Question: I have Rails site with a lot of css animation effects and javascript.The CSS transitions works very well locally but on heroku it doesn't work.
Here's my heroku logs:
'''
2013-09-17T17:13:36.081145+00:00 app[web.1]: Rendered layouts/_shim.html.erb (0.0ms)
2013-09-17T17:13:36.090362+00:00 app[web.1]: Rendered layouts/_header.html.erb (0.0ms)
2013-09-17T17:13:36.095232+00:00 heroku[router]: at=info method=GET path=/ host=robots.herokuapp.com fwd="50.112.95.211" dyno=web.1 connect=8ms service=76ms status=200 bytes=9364
2013-09-17T17:13:36.093622+00:00 app[web.1]: Completed 200 OK in 23ms (Views: 23.3ms | ActiveRecord: 0.0ms)
2013-09-17T17:14:04.285779+00:00 app[web.1]: Started GET "/" for 184.73.237.85 at 2013-09-17 17:14:04 +0000
2013-09-17T17:14:04.295330+00:00 app[web.1]: Rendered main/index.html.erb within layouts/application (0.7ms)
2013-09-17T17:14:04.297096+00:00 app[web.1]: Rendered layouts/_shim.html.erb (0.0ms)
2013-09-17T17:14:04.297669+00:00 app[web.1]: Rendered layouts/_header.html.erb (0.0ms)
2013-09-17T17:14:04.293765+00:00 app[web.1]: Processing by MainController#index as */*
2013-09-17T17:14:04.298185+00:00 app[web.1]: Completed 200 OK in 4ms (Views: 4.0ms | ActiveRecord: 0.0ms)
2013-09-17T17:14:25.467941+00:00 app[web.1]: Started GET "/" for 50.31.164.139 at 2013-09-17 17:14:25 +0000
2013-09-17T17:14:25.471566+00:00 app[web.1]: Processing by MainController#index as */*
2013-09-17T17:14:25.473029+00:00 app[web.1]: Rendered main/index.html.erb within layouts/application (0.5ms)
2013-09-17T17:14:25.474304+00:00 app[web.1]: Rendered layouts/_shim.html.erb (0.1ms)
2013-09-17T17:14:25.474637+00:00 app[web.1]: Rendered layouts/_header.html.erb (0.1ms)
2013-09-17T17:14:25.474906+00:00 app[web.1]: Completed 200 OK in 3ms (Views: 3.1ms | ActiveRecord: 0.0ms)
2013-09-17T17:14:32.746728+00:00 app[web.1]: Processing by MainController#index as */*
2013-09-17T17:14:32.749786+00:00 app[web.1]: Rendered main/index.html.erb within layouts/application (0.6ms)
2013-09-17T17:14:32.752910+00:00 app[web.1]: Rendered layouts/_header.html.erb (0.0ms)
2013-09-17T17:14:32.754486+00:00 app[web.1]: Completed 200 OK in 8ms (Views: 7.9ms | ActiveRecord: 0.0ms)
2013-09-17T17:14:32.757737+00:00 heroku[router]: at=info method=GET path=/ host=robots.herokuapp.com fwd="50.18.57.7" dyno=web.1 connect=6ms service=22ms status=200 bytes=9364
2013-09-17T17:14:32.752635+00:00 app[web.1]: Rendered layouts/_shim.html.erb (0.0ms)
2013-09-17T17:14:32.739628+00:00 app[web.1]: Started GET "/" for 50.18.57.7 at 2013-09-17 17:14:32 +0000
2013-09-17T17:14:36.022520+00:00 heroku[router]: at=info method=GET path=/ host=robots.herokuapp.com fwd="50.112.95.211" dyno=web.1 connect=1ms service=17ms status=200 bytes=9363
2013-09-17T17:14:36.014483+00:00 app[web.1]: Started GET "/" for 50.112.95.211 at 2013-09-17 17:14:36 +0000
2013-09-17T17:14:36.018297+00:00 app[web.1]: Processing by MainController#index as */*
2013-09-17T17:14:36.019310+00:00 app[web.1]: Rendered main/index.html.erb within layouts/application (0.4ms)
2013-09-17T17:14:36.020303+00:00 app[web.1]: Rendered layouts/_shim.html.erb (0.0ms)
2013-09-17T17:14:36.020870+00:00 app[web.1]: Rendered layouts/_header.html.erb (0.0ms)
2013-09-17T17:14:36.021156+00:00 app[web.1]: Completed 200 OK in 3ms (Views: 2.6ms | ActiveRecord: 0.0ms)
2013-09-17T17:12:36.139203+00:00 heroku[router]: at=info method=GET path=/ host=robots.herokuapp.com fwd="50.112.95.211" dyno=web.1 connect=8ms service=76ms status=200 bytes=9364
2013-09-17T17:14:04.307158+00:00 heroku[router]: at=info method=GET path=/ host=robots.herokuapp.com fwd="184.73.237.85" dyno=web.1 connect=2ms service=33ms status=200 bytes=9363
2013-09-17T17:15:04.286346+00:00 app[web.1]: Started GET "/" for 184.73.237.85 at 2013-09-17 17:15:04 +0000
2013-09-17T17:15:04.296350+00:00 app[web.1]: Rendered layouts/_header.html.erb (0.0ms)
2013-09-17T17:15:04.291552+00:00 app[web.1]: Processing by MainController#index as */*
2013-09-17T17:15:04.294772+00:00 app[web.1]: Rendered main/index.html.erb within layouts/application (1.1ms)
2013-09-17T17:15:04.295991+00:00 app[web.1]: Rendered layouts/_shim.html.erb (0.0ms)
2013-09-17T17:15:04.300498+00:00 heroku[router]: at=info method=GET path=/ host=robots.herokuapp.com fwd="184.73.237.85" dyno=web.1 connect=2ms service=18ms status=200 bytes=9363
2013-09-17T17:15:04.296642+00:00 app[web.1]: Completed 200 OK in 5ms (Views: 3.3ms | ActiveRecord: 0.0ms)
2013-09-17T17:15:25.038230+00:00 app[web.1]: Started GET "/" for 50.31.164.139 at 2013-09-17 17:15:25 +0000
2013-09-17T17:15:25.043176+00:00 app[web.1]: Processing by MainController#index as */*
2013-09-17T17:15:25.049132+00:00 app[web.1]: Rendered main/index.html.erb within layouts/application (3.0ms)
2013-09-17T17:15:25.058446+00:00 app[web.1]: Rendered layouts/_shim.html.erb (0.2ms)
2013-09-17T17:15:25.060844+00:00 app[web.1]: Rendered layouts/_header.html.erb (0.0ms)
2013-09-17T17:15:25.062469+00:00 app[web.1]: Completed 200 OK in 19ms (Views: 16.3ms | ActiveRecord: 0.0ms)
2013-09-17T17:15:25.076219+00:00 heroku[router]: at=info method=GET path=/ host=robots.herokuapp.com fwd="50.31.164.139" dyno=web.1 connect=8ms service=43ms status=200 bytes=9364
2013-09-17T17:15:32.751654+00:00 app[web.1]: Processing by MainController#index as */*
2013-09-17T17:15:32.748045+00:00 app[web.1]: Started GET "/" for 50.18.57.7 at 2013-09-17 17:15:32 +0000
2013-09-17T17:15:32.754891+00:00 app[web.1]: Rendered main/index.html.erb within layouts/application (0.5ms)
2013-09-17T17:15:32.758385+00:00 app[web.1]: Rendered layouts/_shim.html.erb (0.0ms)
2013-09-17T17:15:32.759377+00:00 app[web.1]: Rendered layouts/_header.html.erb (0.0ms)
2013-09-17T17:15:32.759377+00:00 app[web.1]: Completed 200 OK in 5ms (Views: 4.8ms | ActiveRecord: 0.0ms)
2013-09-17T17:15:36.056468+00:00 app[web.1]: Started GET "/" for 50.112.95.211 at 2013-09-17 17:15:36 +0000
2013-09-17T17:15:36.067383+00:00 app[web.1]: Processing by MainController#index as */*
2013-09-17T17:15:36.073959+00:00 app[web.1]: Rendered main/index.html.erb within layouts/application (0.5ms)
2013-09-17T17:15:36.082465+00:00 app[web.1]: Rendered layouts/_shim.html.erb (0.0ms)
2013-09-17T17:15:36.095186+00:00 app[web.1]: Rendered layouts/_header.html.erb (0.0ms)
2013-09-17T17:15:36.099386+00:00 app[web.1]: Completed 200 OK in 26ms (Views: 26.3ms | ActiveRecord: 0.0ms)
2013-09-17T17:17:04.303536+00:00 app[web.1]: Started GET "/" for 184.73.237.85 at 2013-09-17 17:17:04 +0000
2013-09-17T17:17:04.319749+00:00 app[web.1]: Processing by MainController#index as */*
2013-09-17T17:17:04.323405+00:00 app[web.1]: Rendered main/index.html.erb within layouts/application (1.2ms)
2013-09-17T17:17:04.334156+00:00 heroku[router]: at=info method=GET path=/ host=robots.herokuapp.com fwd="184.73.237.85" dyno=web.1 connect=2ms service=50ms status=200 bytes=9364
2013-09-17T17:17:04.328114+00:00 app[web.1]: Rendered layouts/_shim.html.erb (0.0ms)
2013-09-17T17:17:04.328750+00:00 app[web.1]: Rendered layouts/_header.html.erb (0.0ms)
2013-09-17T17:17:04.329386+00:00 app[web.1]: Completed 200 OK in 8ms (Views: 7.7ms | ActiveRecord: 0.0ms)
2013-09-17T17:17:25.392714+00:00 app[web.1]: Started GET "/" for 50.31.164.139 at 2013-09-17 17:17:25 +0000
2013-09-17T17:17:25.401476+00:00 app[web.1]: Processing by MainController#index as */*
2013-09-17T17:17:25.405039+00:00 app[web.1]: Rendered main/index.html.erb within layouts/application (0.4ms)
2013-09-17T17:17:25.406448+00:00 app[web.1]: Rendered layouts/_shim.html.erb (0.0ms)
2013-09-17T17:17:25.506696+00:00 app[web.1]: Rendered layouts/_header.html.erb (0.1ms)
2013-09-17T17:17:25.521056+00:00 app[web.1]: Completed 200 OK in 119ms (Views: 119.2ms | ActiveRecord: 0.0ms)
2013-09-17T17:17:25.541871+00:00 heroku[router]: at=info method=GET path=/ host=robots.herokuapp.com fwd="50.31.164.139" dyno=web.1 connect=11ms service=156ms status=200 bytes=9365
2013-09-17T17:17:32.735294+00:00 app[web.1]: Started GET "/" for 50.18.57.7 at 2013-09-17 17:17:32 +0000
2013-09-17T17:17:32.739651+00:00 app[web.1]: Processing by MainController#index as */*
2013-09-17T17:17:32.741337+00:00 app[web.1]: Rendered main/index.html.erb within layou
ts/application (0.9ms)
2013-09-17T17:17:32.742936+00:00 app[web.1]: Rendered layouts/_shim.html.erb (0.0ms)
2013-09-17T17:17:32.743353+00:00 app[web.1]: Rendered layouts/_header.html.erb (0.0ms)
2013-09-17T17:17:32.743938+00:00 app[web.1]: Completed 200 OK in 4ms (Views: 3.9ms | ActiveRecord: 0.0ms)
2013-09-17T17:17:36.000520+00:00 app[web.1]: Started GET "/" for 50.112.95.211 at 2013-09-17 17:17:36 +0000
2013-09-17T17:17:36.004359+00:00 app[web.1]: Processing by MainController#index as */*
2013-09-17T17:17:36.005844+00:00 app[web.1]: Rendered main/index.html.erb within layouts/application (0.4ms)
2013-09-17T17:17:36.007268+00:00 app[web.1]: Rendered layouts/_header.html.erb (0.0ms)
2013-09-17T17:17:36.006966+00:00 app[web.1]: Rendered layouts/_shim.html.erb (0.0ms)
2013-09-17T17:17:36.016932+00:00 heroku[router]: at=info method=GET path=/ host=robots.herokuapp.com fwd="50.112.95.211" dyno=web.1 connect=3ms service=19ms status=200 bytes=9363
2013-09-17T17:17:36.007485+00:00 app[web.1]: Completed 200 OK in 3ms (Views: 3.0ms | ActiveRecord: 0.0ms)
2013-09-17T17:14:25.479145+00:00 heroku[router]: at=info method=GET path=/ host=robots.herokuapp.com fwd="50.31.164.139" dyno=web.1 connect=6ms service=14ms status=200 bytes=9363
2013-09-17T17:15:36.112917+00:00 heroku[router]: at=info method=GET path=/ host=robots.herokuapp.com fwd="50.112.95.211" dyno=web.1 connect=7ms service=59ms status=200 bytes=9364
2013-09-17T17:17:32.750712+00:00 heroku[router]: at=info method=GET path=/ host=robots.herokuapp.com fwd="50.18.57.7" dyno=web.1 connect=2ms service=19ms status=200 bytes=9363
2013-09-17T17:19:04.336378+00:00 app[web.1]: Started GET "/" for 184.73.237.85 at 2013-09-17 17:19:04 +0000
2013-09-17T17:19:04.360109+00:00 app[web.1]: Processing by MainController#index as */*
2013-09-17T17:19:04.362204+00:00 app[web.1]: Rendered main/index.html.erb within layouts/application (0.4ms)
2013-09-17T17:19:04.364388+00:00 app[web.1]: Rendered layouts/_shim.html.erb (0.0ms)
2013-09-17T17:19:04.364866+00:00 app[web.1]: Rendered layouts/_header.html.erb (0.0ms)
2013-09-17T17:19:04.368083+00:00 app[web.1]: Completed 200 OK in 7ms (Views: 6.6ms | ActiveRecord: 0.0ms)
2013-09-17T17:19:04.376738+00:00 heroku[router]: at=info method=GET path=/ host=robots.herokuapp.com fwd="184.73.237.85" dyno=web.1 connect=2ms service=97ms status=200 bytes=9363
2013-09-17T17:19:24.935270+00:00 app[web.1]: Started GET "/" for 50.31.164.139 at 2013-09-17 17:19:24 +0000
2013-09-17T17:19:24.935270+00:00 app[web.1]: Processing by MainController#index as */*
2013-09-17T17:19:24.935270+00:00 app[web.1]: Rendered main/index.html.erb within layouts/application (0.5ms)
2013-09-17T17:19:24.935270+00:00 app[web.1]: Rendered layouts/_shim.html.erb (0.0ms)
2013-09-17T17:19:24.939841+00:00 app[web.1]: Rendered layouts/_header.html.erb (0.0ms)
2013-09-17T17:19:24.946719+00:00 app[web.1]: Completed 200 OK in 20ms (Views: 20.1ms | ActiveRecord: 0.0ms)
'''
And I have the javascripts and Css in the assets/javascripts and stylesheets folder.
All the assets are being compiled on runtime:

And also they are loaded on heroku ( I can see in the 'head' section using firebug). <URL>
Why is it so happening that it works fine locally but not on heroku?
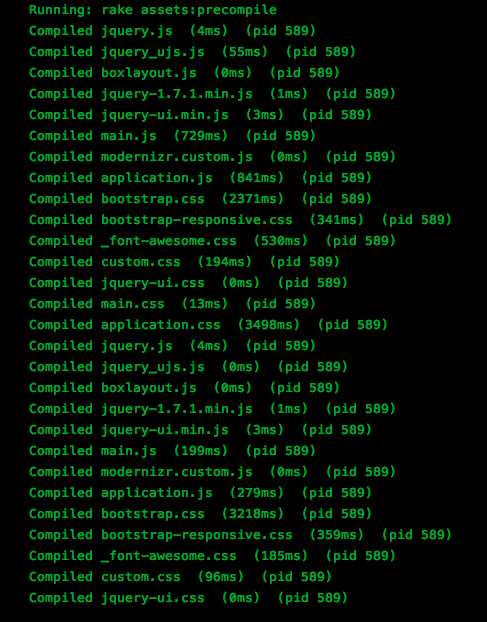
Answer: On heroku (production) all your javascript files are concatenated into application.js, but locally in development they remain their own files. The issue you're experiencing is one of load order. To fix this do 2 things.
# 1 Delete the jquery * .js file in your assets/javascripts directory - you're already using jquery-rails so this is a duplicate
# 2 Rename modernizer to get it load before the box layout javascript. (Its pulling alphabetically so it needs to appear before the letter 'b')
I use the prefix 'al-<number>-original-filename' because in my head alphaload makes perfect sense, but you should use whatever keeps it straight for you. So for me that files would become
'al-01-modernizr.custom.js'